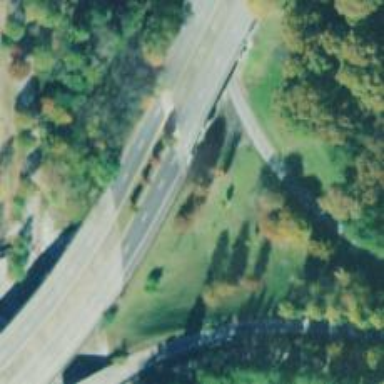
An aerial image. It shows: Trunk highway with expressway features.